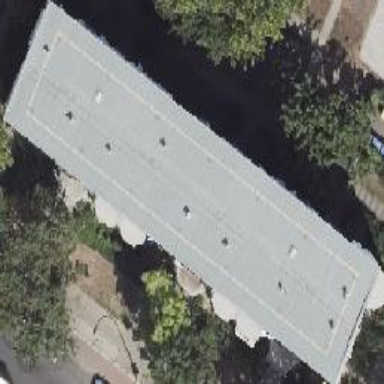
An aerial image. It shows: Apartment building with flat roof.